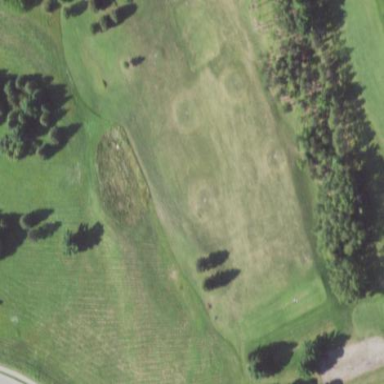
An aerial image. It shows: Grassy area designated as golf fairway.